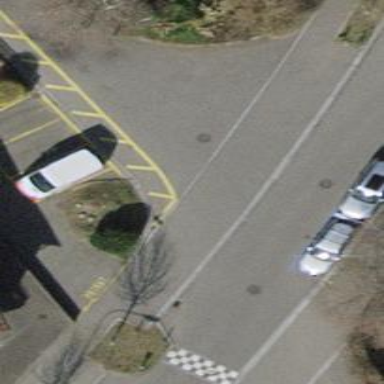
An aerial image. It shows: Unmarked crossing with traffic calming table.